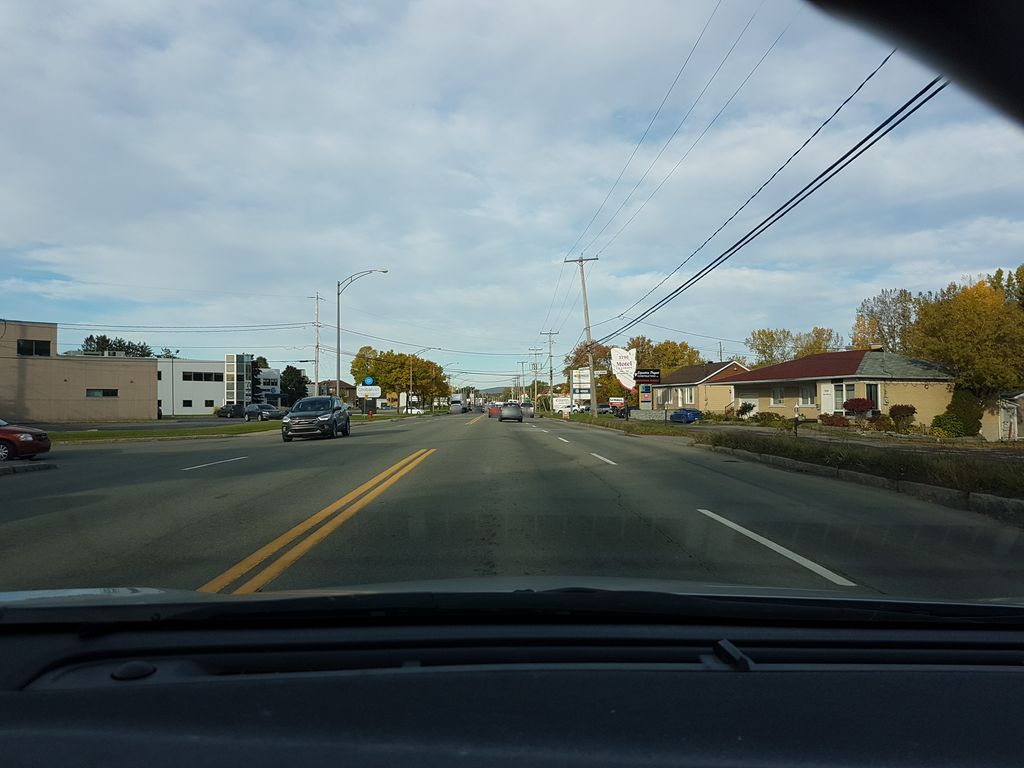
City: quebec_city